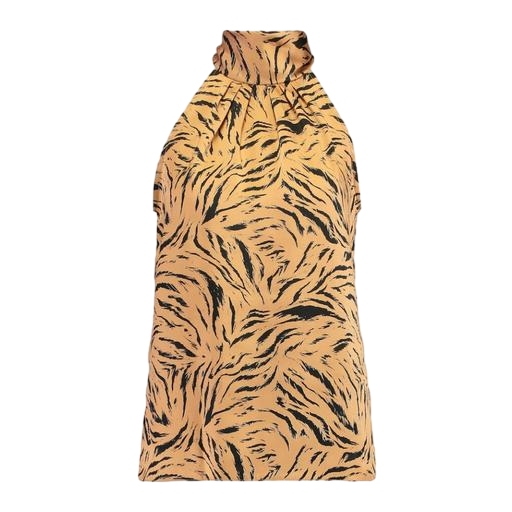
sleeveless tiger print, multicolor mock-neck tiger-print top, multicolor vero moda rust high neck blouse, white background